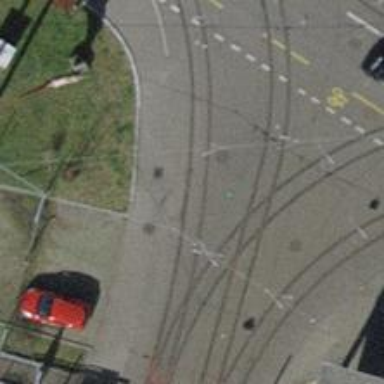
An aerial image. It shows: Railway crossing.